Question: I like the feature part of ggplot2 package, which I find quite useful to explore a data series. However this is only visual, and I wonder if it is feasible - and if yes how - to get the associated table?
Please have a look to the following reproducible example
'''
p <- ggplot(iris, aes_string(x = "Sepal.Length")) + stat_ecdf() # building of the cumulated chart
p
attributes(p) # chart attributes
p$data # data is iris dataset, not the serie used for displaying the chart
'''

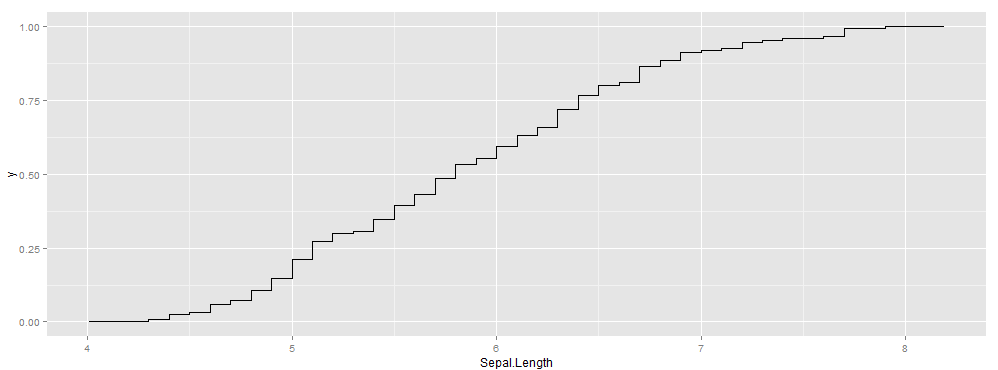
Answer: We can recreate the data:
'''
#Recreate ecdf data
dat_ecdf <-
data.frame(x=unique(iris$Sepal.Length),
y=ecdf(iris$Sepal.Length)(unique(iris$Sepal.Length))*length(iris$Sepal.Length))
#rescale y to 0,1 range
dat_ecdf$y <-
scale(dat_ecdf$y,center=min(dat_ecdf$y),scale=diff(range(dat_ecdf$y)))
'''
Below 2 plots should look the same:
'''
#plot using new data
ggplot(dat_ecdf,aes(x,y)) +
geom_step() +
xlim(4,8)
#plot with built-in stat_ecdf
ggplot(iris, aes_string(x = "Sepal.Length")) +
stat_ecdf() +
xlim(4,8)
'''